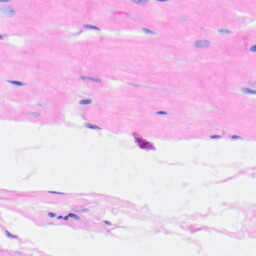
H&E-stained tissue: Heart